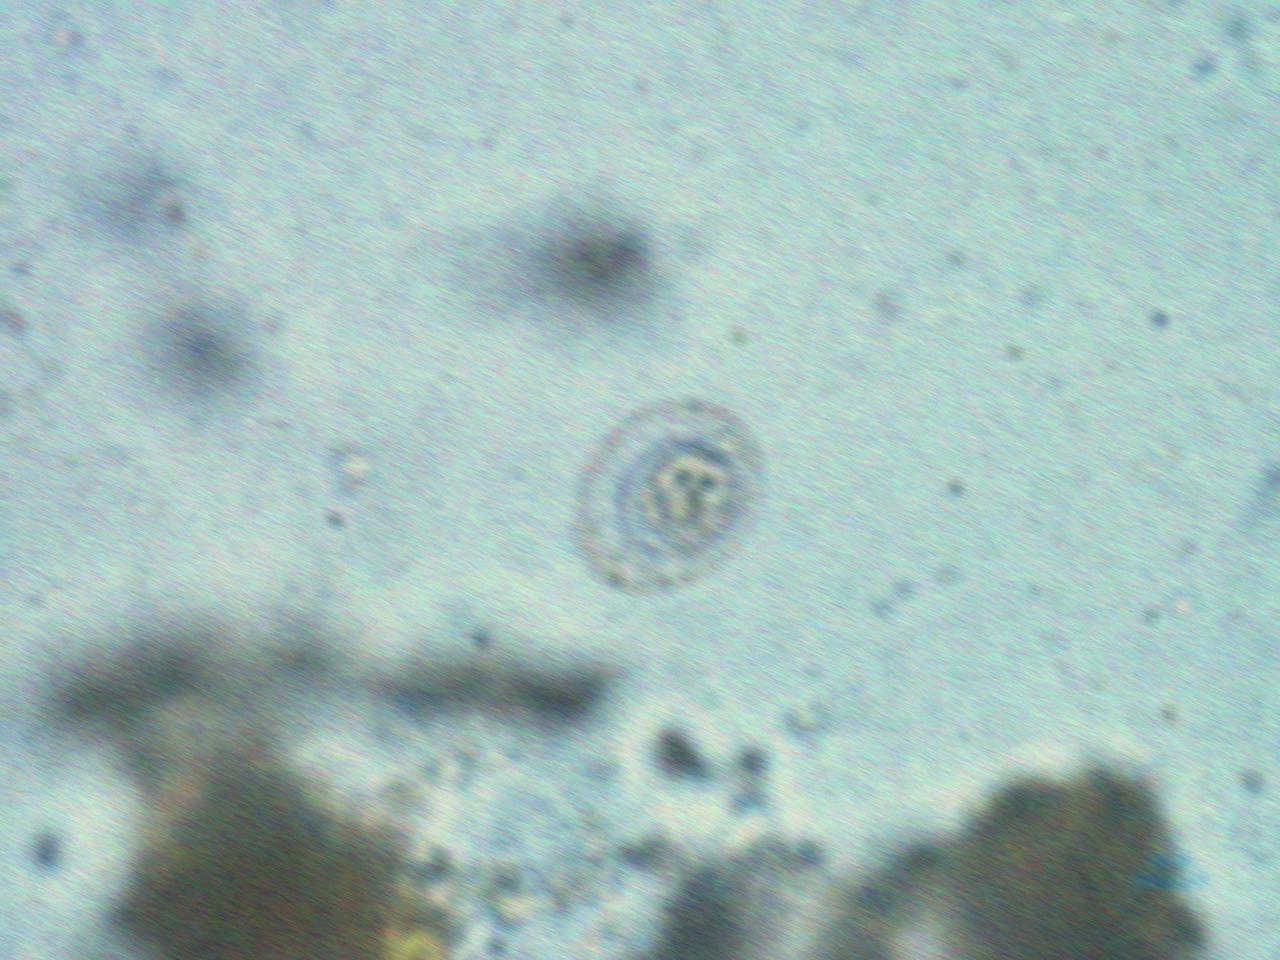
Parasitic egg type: Hymenolepis nana